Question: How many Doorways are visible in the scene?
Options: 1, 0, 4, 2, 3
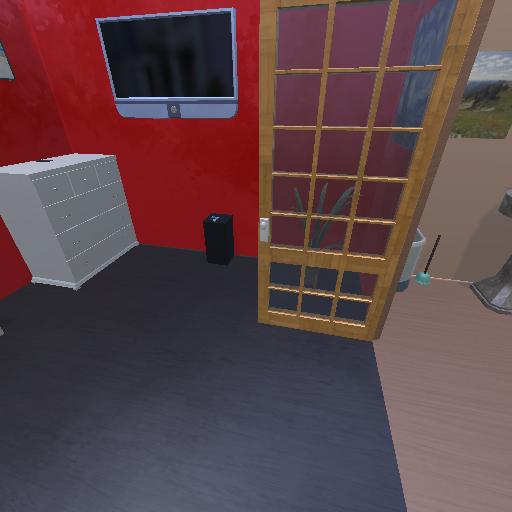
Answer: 1